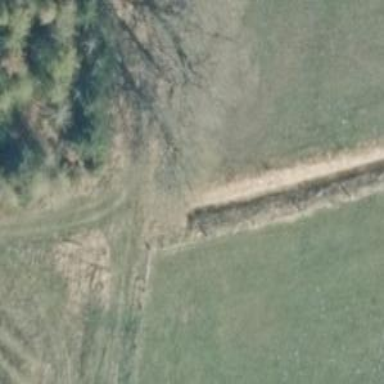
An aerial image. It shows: Hunting stand.